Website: home-depot
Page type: cross-sells
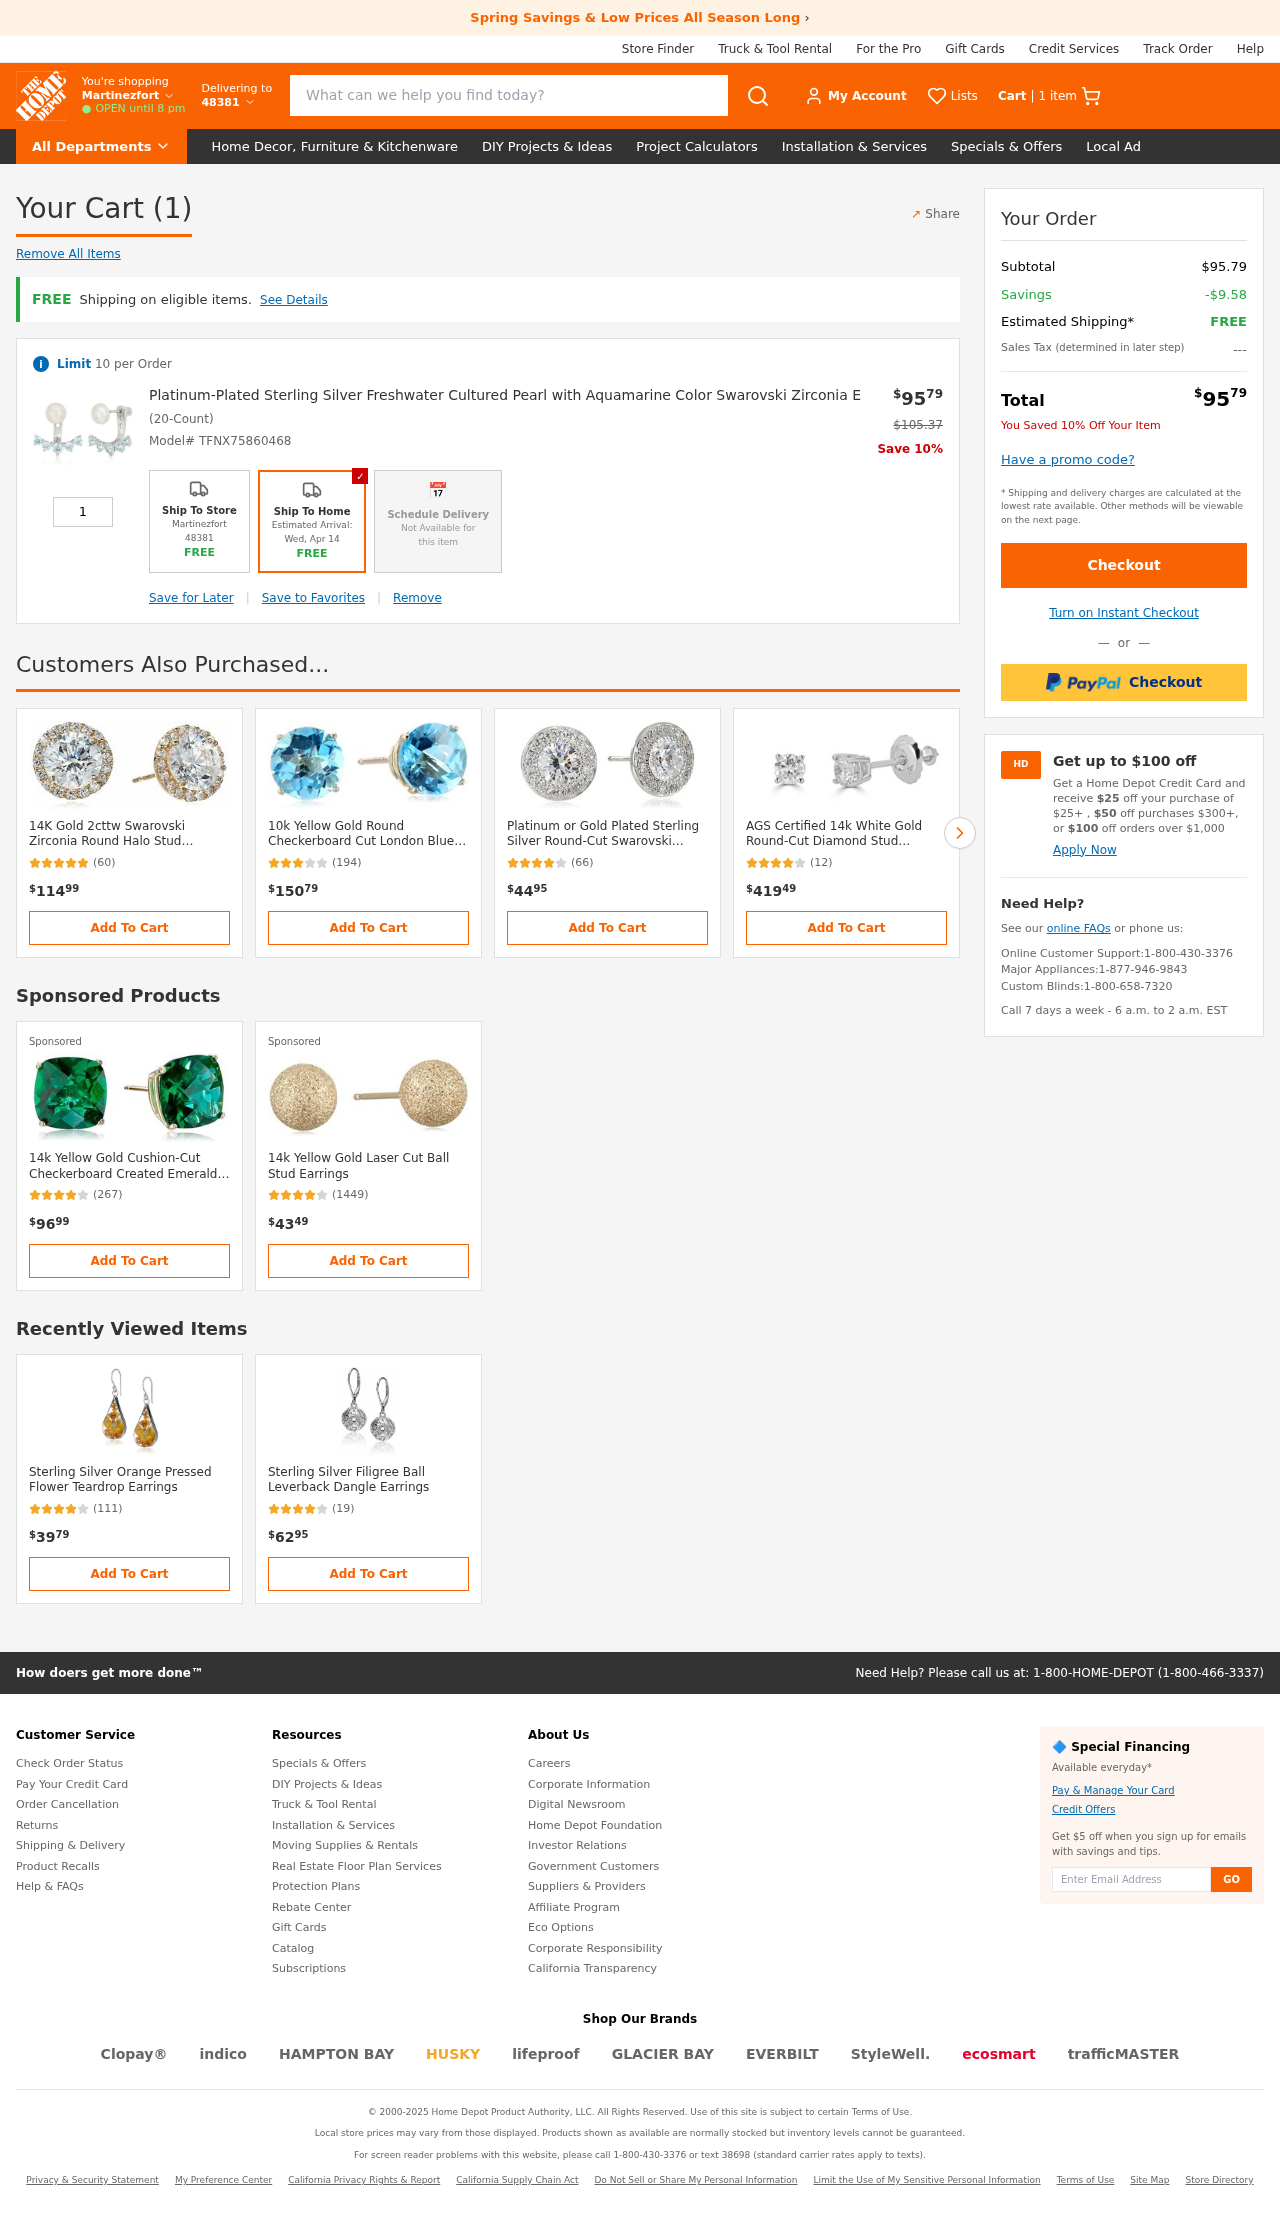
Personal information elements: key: PII_LOCATION1_CITY
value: Martinezfort
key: PII_POSTCODE
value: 48381
Product elements: key: PRODUCT1_NAME
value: Platinum-Plated Sterling Silver Freshwater Cultured Pearl with Aquamarine Color Swarovski Zirconia E
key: PRODUCT1_PRICE
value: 95.79
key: PRODUCT1_QUANTITY
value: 1
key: PRODUCT1_ORIGINAL_PRICE
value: $105.37
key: PRODUCT2_NAME
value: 14K Gold 2cttw Swarovski Zirconia Round Halo Stud Earrings
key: PRODUCT2_NUM_RATINGS
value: (60)
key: PRODUCT2_PRICE
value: $11499
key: PRODUCT3_NAME
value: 10k Yellow Gold Round Checkerboard Cut London Blue Topaz Stud Earrings (6mm)
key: PRODUCT3_NUM_RATINGS
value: (194)
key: PRODUCT3_PRICE
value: $15079
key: PRODUCT4_NAME
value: Platinum or Gold Plated Sterling Silver Round-Cut Swarovski Zirconia Halo Stud Earrings, also Availa
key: PRODUCT4_NUM_RATINGS
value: (66)
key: PRODUCT4_PRICE
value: $4495
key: PRODUCT5_NAME
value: AGS Certified 14k White Gold Round-Cut Diamond Stud Earrings (2cttw, K-L Color, I1-I2 Clarity)
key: PRODUCT5_NUM_RATINGS
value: (12)
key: PRODUCT5_PRICE
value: $41949
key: PRODUCT6_NAME
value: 14k Yellow Gold Cushion-Cut Checkerboard Created Emerald Stud Earrings
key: PRODUCT6_NUM_RATINGS
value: (267)
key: PRODUCT6_PRICE
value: $9699
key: PRODUCT7_NAME
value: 14k Yellow Gold Laser Cut Ball Stud Earrings
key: PRODUCT7_NUM_RATINGS
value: (1449)
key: PRODUCT7_PRICE
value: $4349
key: PRODUCT8_NAME
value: Sterling Silver Orange Pressed Flower Teardrop Earrings
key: PRODUCT8_NUM_RATINGS
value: (111)
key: PRODUCT8_PRICE
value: $3979
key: PRODUCT9_NAME
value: Sterling Silver Filigree Ball Leverback Dangle Earrings
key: PRODUCT9_NUM_RATINGS
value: (19)
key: PRODUCT9_PRICE
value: $6295
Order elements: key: ORDER_NUM_ITEMS
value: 1 item
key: ORDER_NUM_ITEMS
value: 1
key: ORDER_SKU
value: Model# TFNX75860468
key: ORDER_SUBTOTAL
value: $95.79
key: ORDER_SAVINGS
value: -$9.58
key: ORDER_TOTAL
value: $9579
Search elements: key: HEADER_SEARCH
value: What can we help you find today?